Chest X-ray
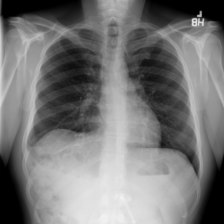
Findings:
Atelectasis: negative
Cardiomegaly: negative
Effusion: negative
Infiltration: negative
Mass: negative
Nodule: negative
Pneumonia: negative
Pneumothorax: negative
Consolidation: negative
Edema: negative
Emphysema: negative
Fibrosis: negative
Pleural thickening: negative
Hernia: negative